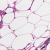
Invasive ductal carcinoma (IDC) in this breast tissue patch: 0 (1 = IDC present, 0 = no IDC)